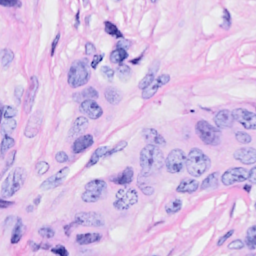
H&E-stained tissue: Breast